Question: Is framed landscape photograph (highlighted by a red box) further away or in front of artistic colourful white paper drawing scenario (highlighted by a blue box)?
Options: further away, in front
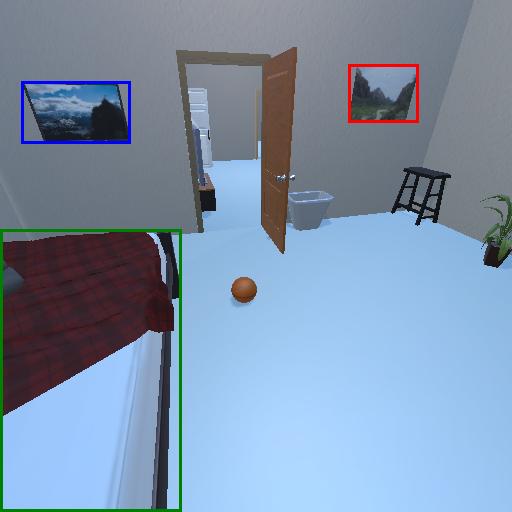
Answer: further away